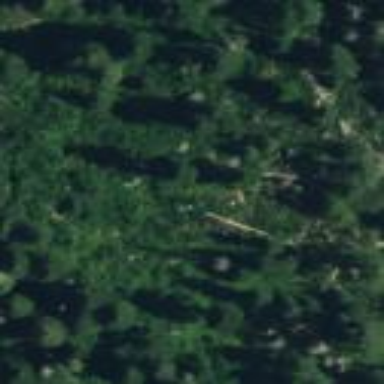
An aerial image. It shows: Wet meadow with wooded vegetation.